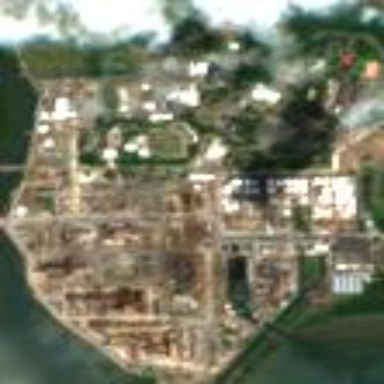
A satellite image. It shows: Industrial area with refinery.